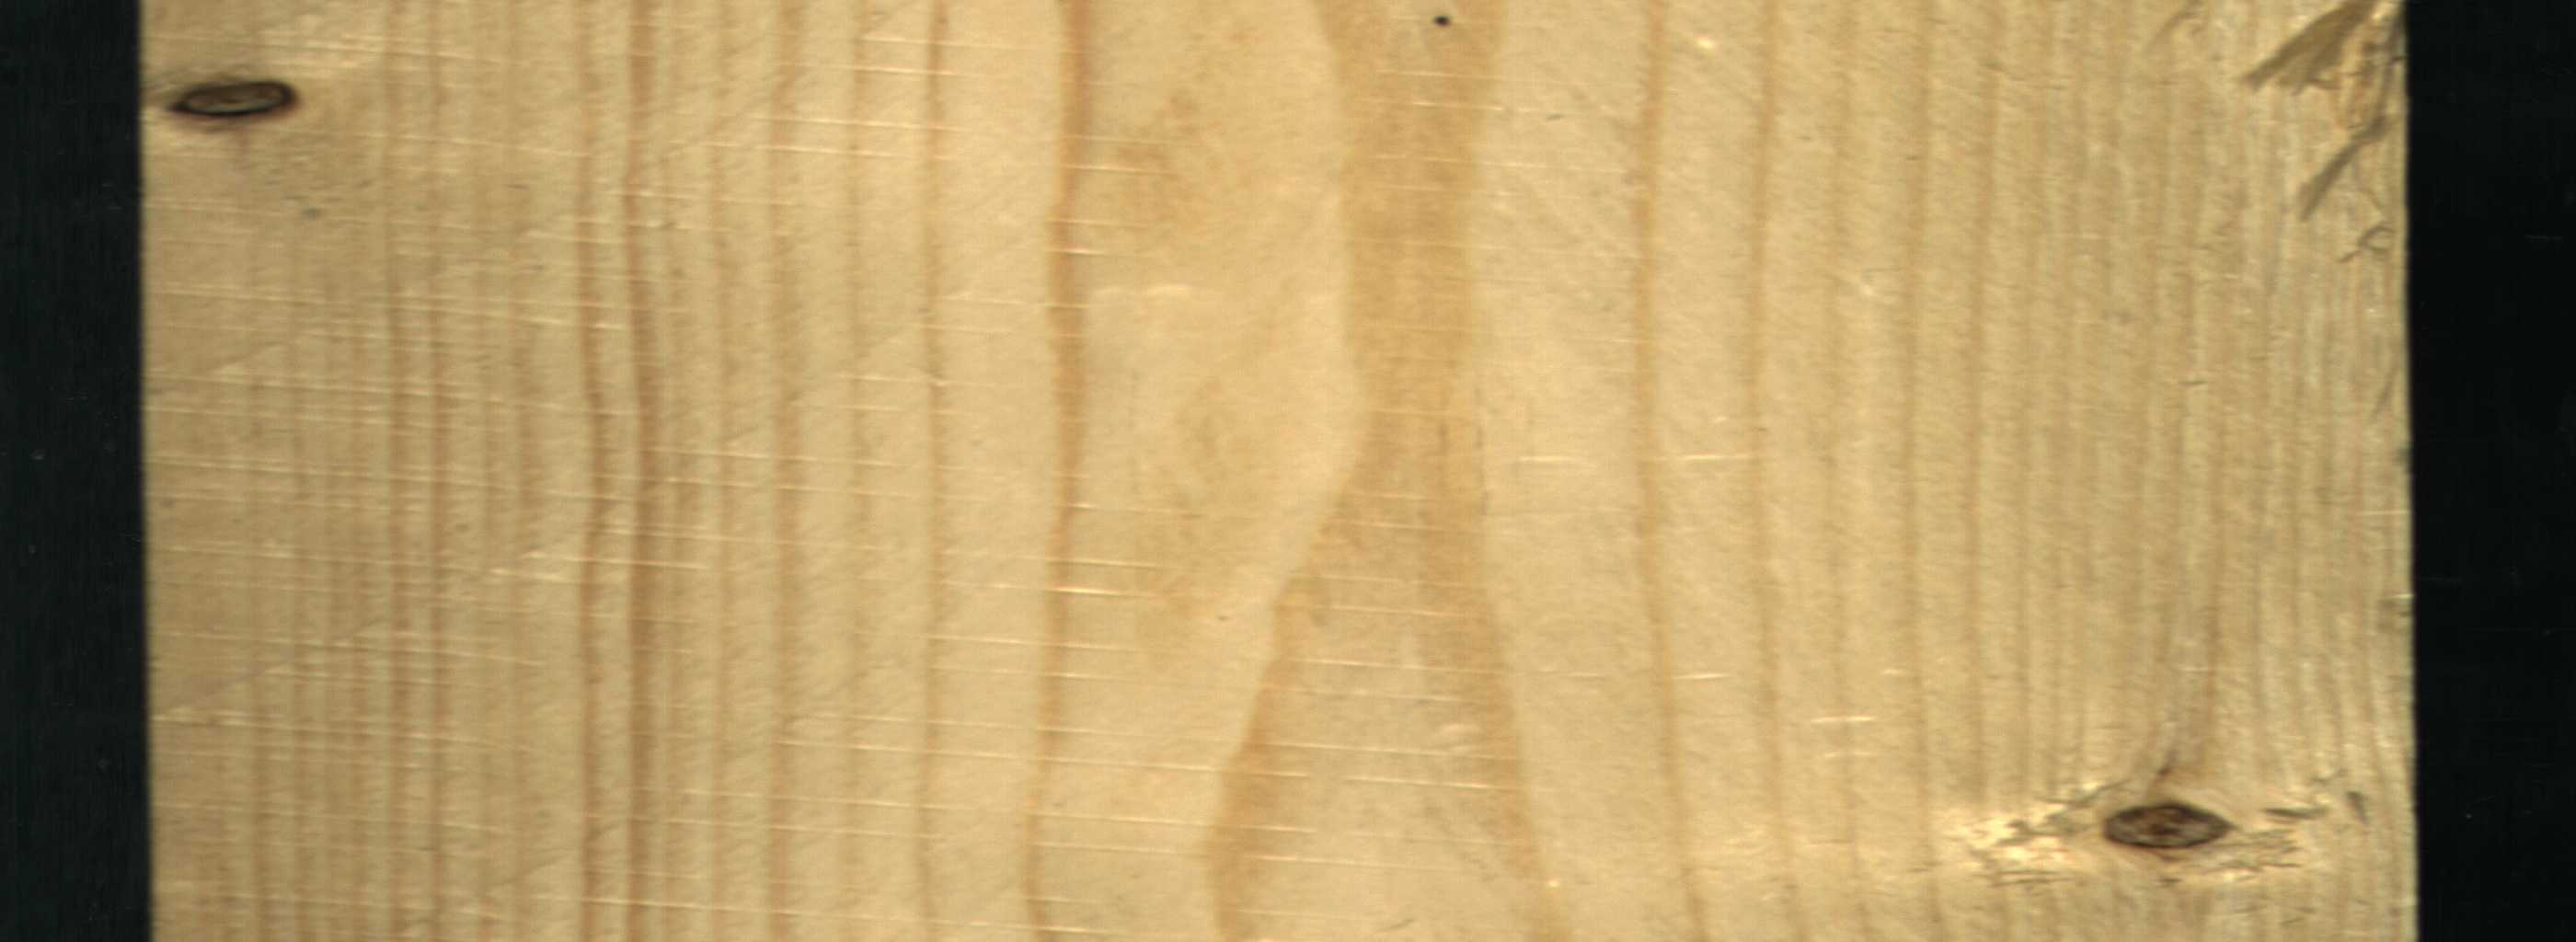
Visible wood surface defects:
Dead_Knot
Dead_Knot